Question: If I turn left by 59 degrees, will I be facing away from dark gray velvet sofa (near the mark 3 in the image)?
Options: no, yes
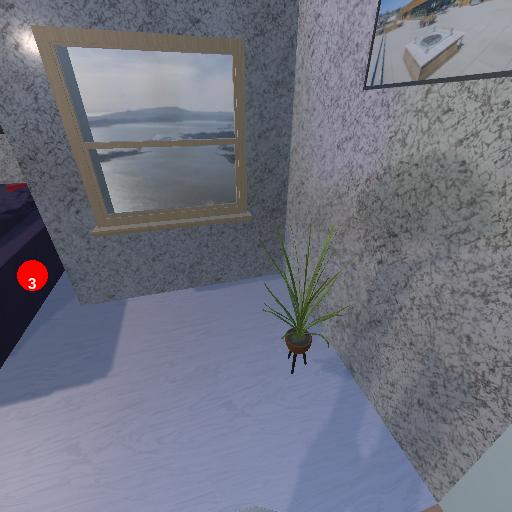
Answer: no